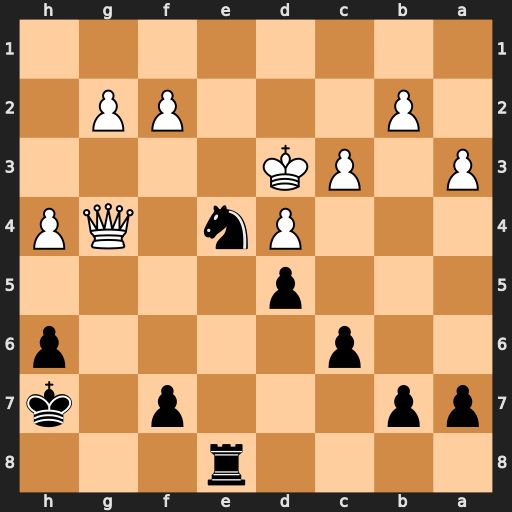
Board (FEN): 4r3/pp3p1k/2p4p/3p4/3Pn1QP/P1PK4/1P3PP1/8
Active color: b
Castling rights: -
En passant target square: -
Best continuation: Nxf2+ Kd2 Nxg4